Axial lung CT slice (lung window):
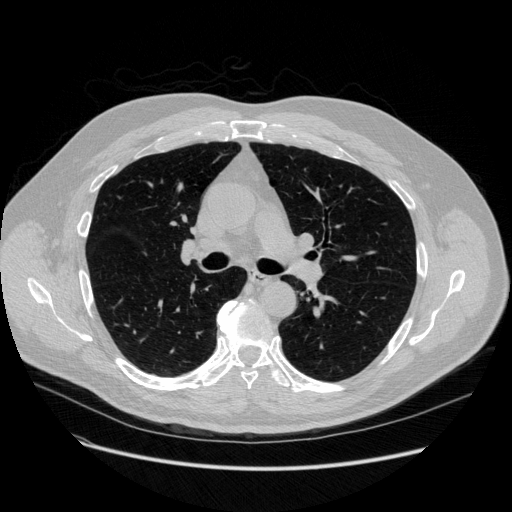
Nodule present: no